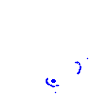
Particle: kaon